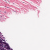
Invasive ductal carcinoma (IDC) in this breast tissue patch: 0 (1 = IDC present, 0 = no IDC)